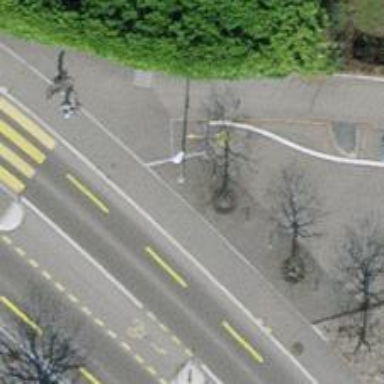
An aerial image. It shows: Sidewalk along the footway.